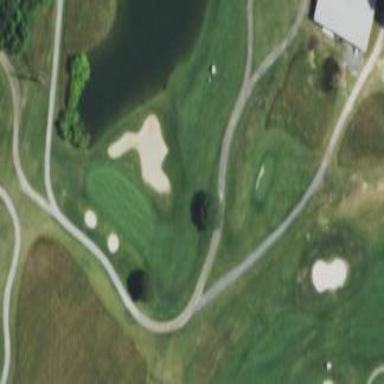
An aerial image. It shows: Grassy area designated as golf fairway.